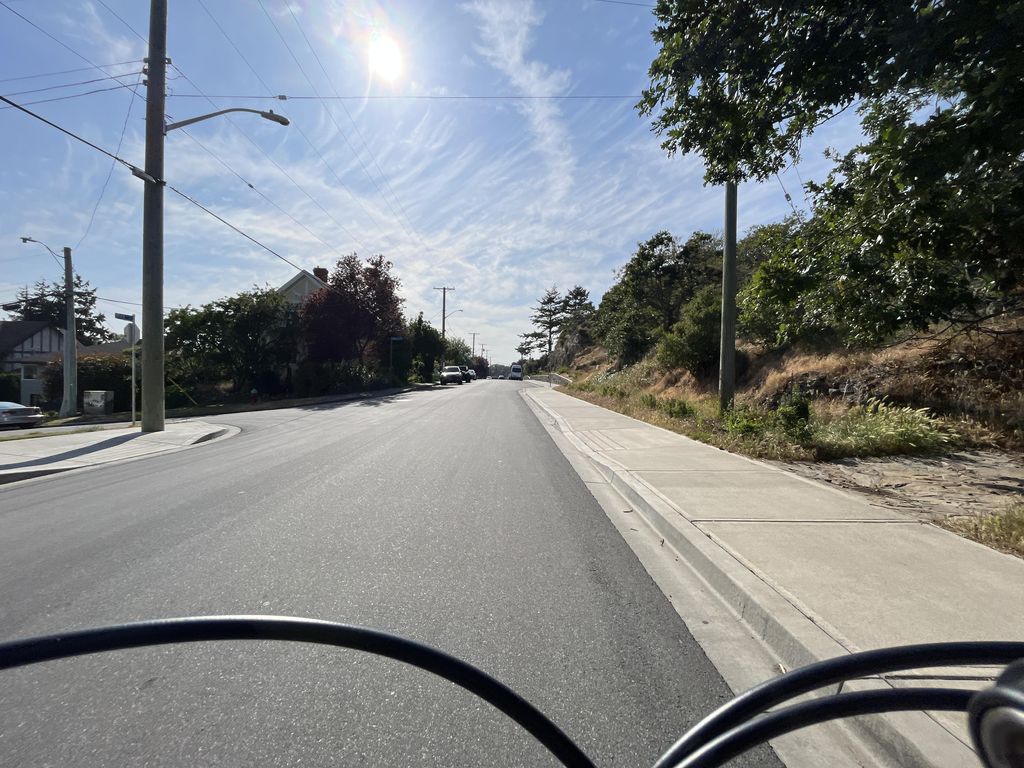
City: victoria